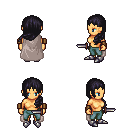
a pixel art fantasy rpg character, female body template, human, tanned skin, gray cape, teal pants, raven left-swept hairstyle, leather bracers, metal boots, dagger, four views (front, back, left, right), 2x2 character sprite sheet, small pixel art, hard edges, no anti-aliasing